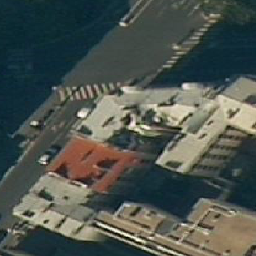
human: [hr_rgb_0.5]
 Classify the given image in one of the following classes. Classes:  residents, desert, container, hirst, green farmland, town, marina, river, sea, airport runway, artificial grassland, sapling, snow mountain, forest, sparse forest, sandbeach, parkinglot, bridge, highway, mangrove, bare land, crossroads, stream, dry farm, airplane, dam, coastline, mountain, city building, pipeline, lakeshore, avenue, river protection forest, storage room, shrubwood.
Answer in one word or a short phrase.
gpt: city building